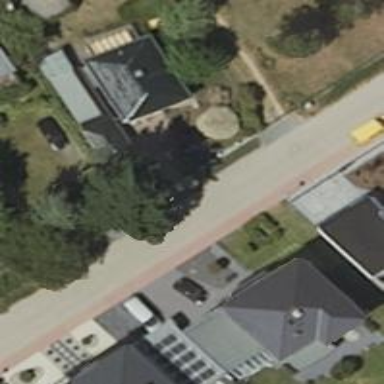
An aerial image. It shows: Gravel road in residential area.